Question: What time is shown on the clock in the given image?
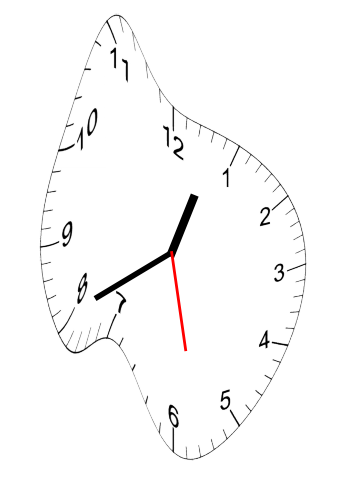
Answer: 12:40:28